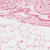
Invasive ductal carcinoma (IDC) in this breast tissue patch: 0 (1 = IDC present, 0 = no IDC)